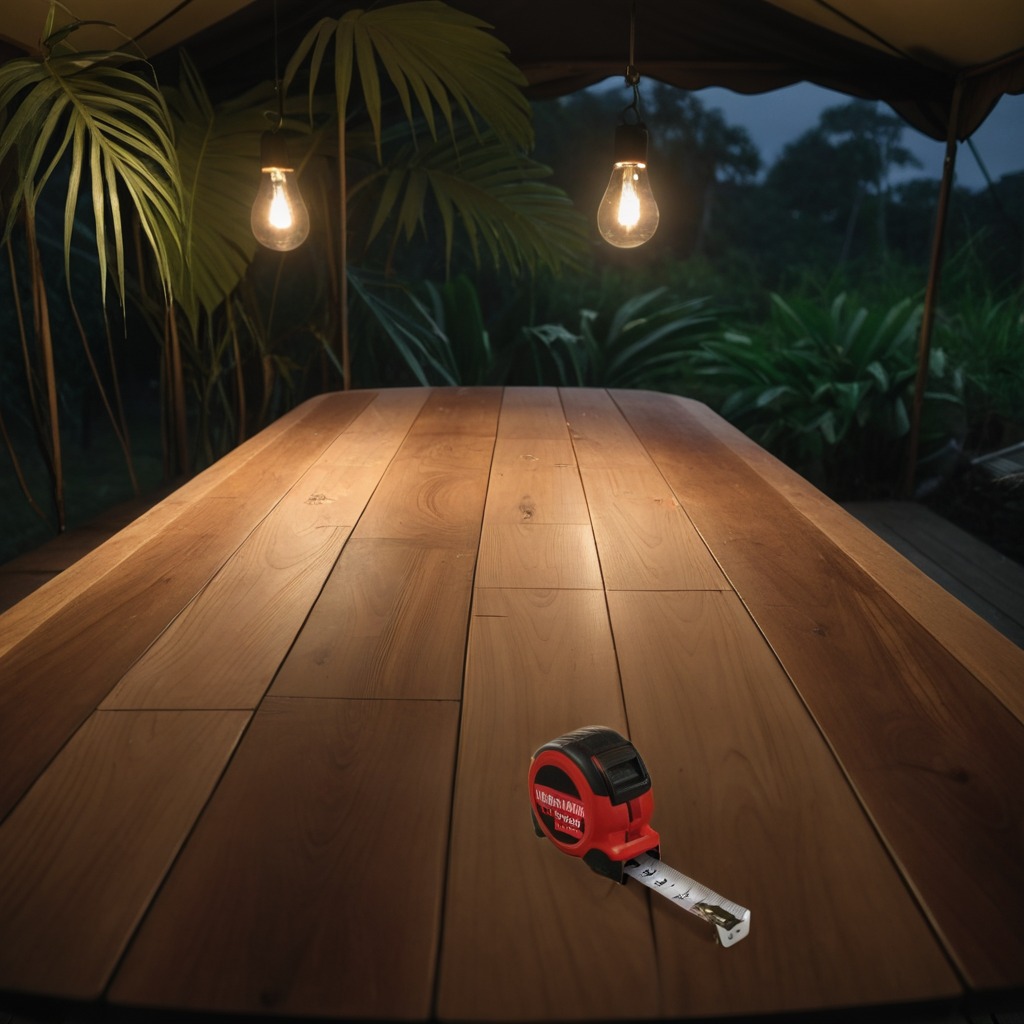
A measuring tape is lying on a wooden table inside a jungle field workshop tent at night.